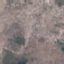
Land use / land cover: HerbaceousVegetation